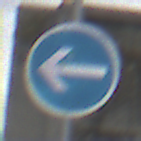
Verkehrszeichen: VorgeschriebeneFahrtrichtungHierLinks
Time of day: Midday
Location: Outdoor (Suburban)
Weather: Overcast
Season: NotSpecified
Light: Natural